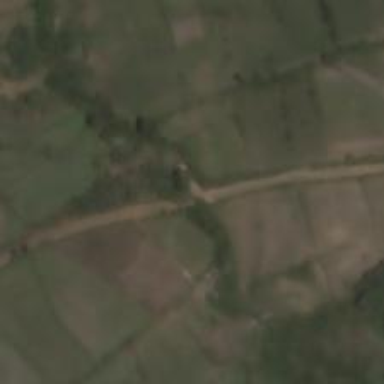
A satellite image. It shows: Unclassified road with bridge.